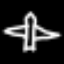
Label: airplane